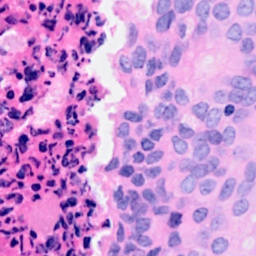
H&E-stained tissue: Breast